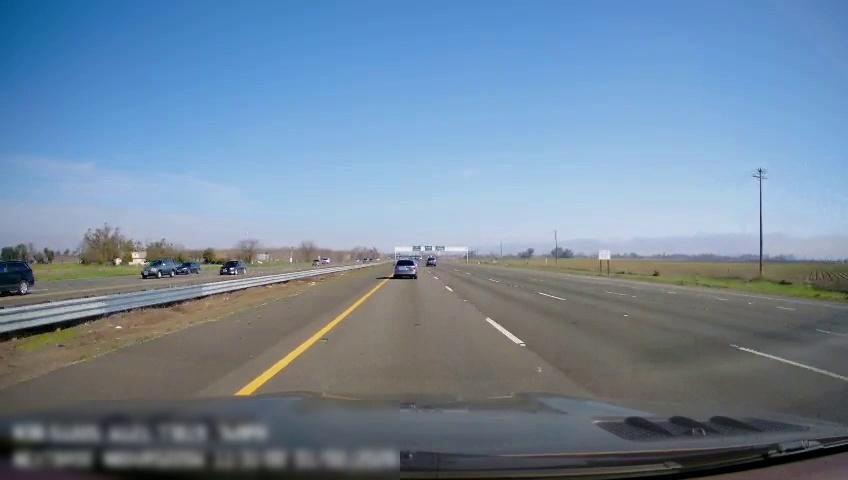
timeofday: Day
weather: Sunny
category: Drivable Space
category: Drivable Space
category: Vehicles | SUV
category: Vehicles | Car
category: Vehicles | SUV
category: Vehicles | Car
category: Vehicles | Car
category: Vehicles | SUV
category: Lanes | Current Lane
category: Lanes | Current Lane
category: Lanes | Alternate Lane
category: Lanes | Alternate Lane
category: Lanes | Alternate Lane
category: Lanes | Alternate Lane
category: Lanes | Opposite Lane
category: Lanes | Opposite Lane
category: Traffic | Signs